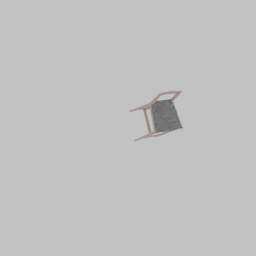
Label: furniture